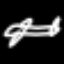
Label: airplane